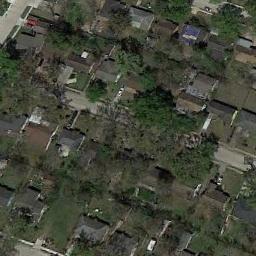
Label: residential